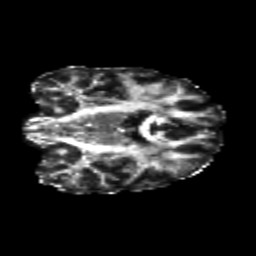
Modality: FA
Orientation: coronal
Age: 27
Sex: female
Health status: healthy
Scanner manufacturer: siemens
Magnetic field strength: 3 T
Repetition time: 10.8 s
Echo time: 0.082 s